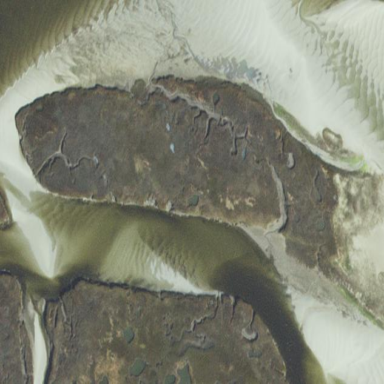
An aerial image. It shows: Islet within saltmarsh wetland. The wetland is salt marsh dominated by salt.